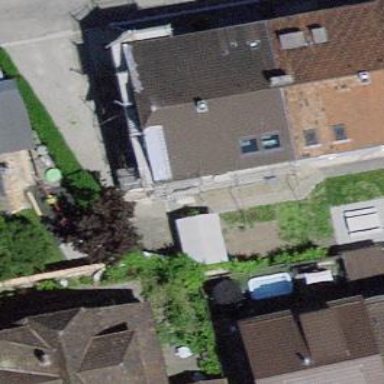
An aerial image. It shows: Building with half-hipped roof made of roof tiles.